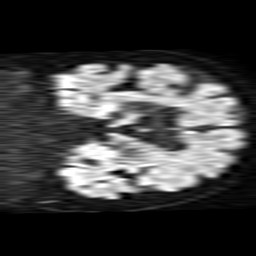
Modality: TRACE
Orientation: coronal
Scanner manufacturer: philips
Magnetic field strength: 1.5 T
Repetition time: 3.887 s
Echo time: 0.09873 s